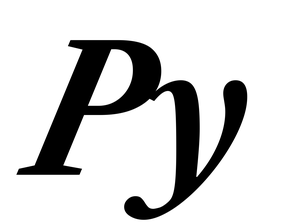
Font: LibreCaslonText-Italic_Bold_Italic